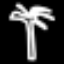
Label: palm tree